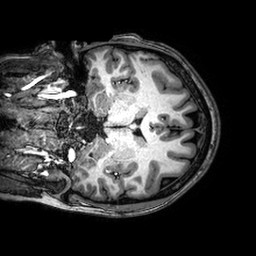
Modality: T1w
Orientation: coronal
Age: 20
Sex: female